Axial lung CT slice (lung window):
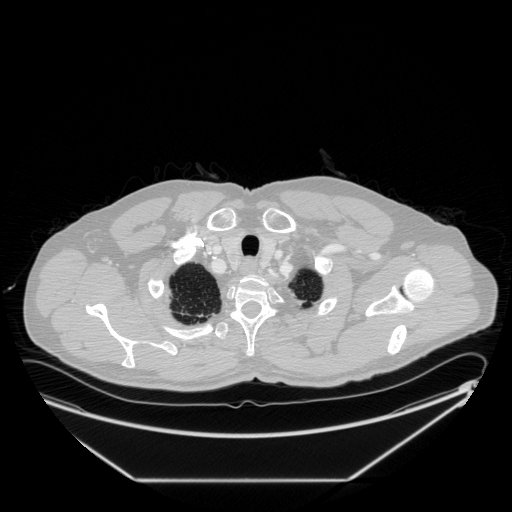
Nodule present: no